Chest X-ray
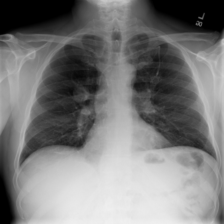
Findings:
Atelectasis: negative
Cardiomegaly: negative
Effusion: negative
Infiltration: negative
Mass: positive
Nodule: negative
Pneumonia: negative
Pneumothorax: negative
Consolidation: negative
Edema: negative
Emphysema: negative
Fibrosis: negative
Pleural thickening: negative
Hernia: negative